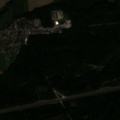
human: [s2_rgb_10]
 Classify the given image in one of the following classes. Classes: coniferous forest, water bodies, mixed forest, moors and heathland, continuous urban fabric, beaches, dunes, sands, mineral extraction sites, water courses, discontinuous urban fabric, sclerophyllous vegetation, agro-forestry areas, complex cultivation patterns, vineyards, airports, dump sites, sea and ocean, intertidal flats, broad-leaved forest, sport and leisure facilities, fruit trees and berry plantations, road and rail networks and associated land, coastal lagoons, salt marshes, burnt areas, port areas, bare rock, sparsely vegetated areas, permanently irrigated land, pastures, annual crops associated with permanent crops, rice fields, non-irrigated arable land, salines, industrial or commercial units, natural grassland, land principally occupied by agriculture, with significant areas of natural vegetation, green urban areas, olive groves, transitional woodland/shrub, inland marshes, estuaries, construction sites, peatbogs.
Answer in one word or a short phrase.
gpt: discontinuous urban fabric, land principally occupied by agriculture, with significant areas of natural vegetation, coniferous forest, mixed forest